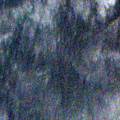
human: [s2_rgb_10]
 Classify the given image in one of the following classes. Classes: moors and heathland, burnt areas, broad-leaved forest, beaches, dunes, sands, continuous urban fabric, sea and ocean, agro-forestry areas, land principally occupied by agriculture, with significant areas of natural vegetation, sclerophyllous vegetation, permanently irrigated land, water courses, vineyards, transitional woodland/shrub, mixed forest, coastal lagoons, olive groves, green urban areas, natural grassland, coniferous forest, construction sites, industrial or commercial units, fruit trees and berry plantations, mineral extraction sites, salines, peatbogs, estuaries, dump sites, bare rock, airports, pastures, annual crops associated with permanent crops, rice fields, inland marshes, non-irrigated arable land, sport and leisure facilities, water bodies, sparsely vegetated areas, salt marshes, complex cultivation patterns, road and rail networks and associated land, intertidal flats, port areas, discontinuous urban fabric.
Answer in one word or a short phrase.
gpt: water bodies